Question: I have added the screenshot of my firebase db below.I am using geofire to get the nearby users location lat/lng that is stored in electriciansAvailable.I have used adapter to show list of nearby users in the ui and I am able to show the keys stored in electriciansAvailable.
But I do not want to show the keys,but instead want to show the names of the user(eg:-san@gmail.com).I am stuck with this since a long time,please can someone tell me how to show the names of the nearby usernames in a list form?
Below I have attached my screenshot and code.It updates electricians value to true in db but the electricianname shows blank in listview.Below i have uploaded the screenshot and code.
'''
fun getElectriciansAround(){
getElectriciansArounStarted = true
val customerId: String = FirebaseAuth.getInstance().currentUser!!.uid
val driversLocation:DatabaseReference=FirebaseDatabase.getInstance().reference.child("electricianAvailable")
val geofire:GeoFire= GeoFire(driversLocation)
val geoQuery:GeoQuery = geofire.queryAtLocation(GeoLocation(mLastLocation.latitude,mLastLocation.longitude), 10000.0)
geoQuery.addGeoQueryEventListener(object : GeoQueryEventListener{
override fun onKeyEntered(key: String?, location: GeoLocation?) {
val electricianRef:DatabaseReference=FirebaseDatabase.getInstance().reference.child("users").child("Electricians").child(key!!)
driversLocation.addListenerForSingleValueEvent(object :ValueEventListener{
override fun onCancelled(p0: DatabaseError) {
TODO("not implemented") //To change body of created functions use File | Settings | File Templates.
}
override fun onDataChange(dataSnapshot: DataSnapshot) {
if(dataSnapshot.exists() && dataSnapshot.childrenCount>0){
for(i in 0 until dataSnapshot.childrenCount){
electricianRef.child(customerId).setValue(true)
getDriverName("Electricians",key!!)
electricianNames= arrayOf(mElectricianName)
val adapter= ArrayAdapter(this@CustomerElectricianHome, android.R.layout.simple_expandable_list_item_1, electricianNames)
mListViewElectricians.adapter=adapter
}
}
}
})
Run code snippet
'''
'''
var mElectricianName:String=""
private fun getDriverName(ElectricianName: String, key: String) {
val mDriverNameDb:DatabaseReference=FirebaseDatabase.getInstance().reference.child("users").child(ElectricianName).child(key)
mDriverNameDb.addListenerForSingleValueEvent(object :ValueEventListener{
override fun onCancelled(p0: DatabaseError) {
}
override fun onDataChange(dataSnapshot: DataSnapshot) {
if(dataSnapshot.exists()){
val map:Map<*,*> = dataSnapshot.value as Map<*,*>
if(map["name"]!=null){
mElectricianName= map["name"].toString()
}
}
}
})
}
'''
[[enter image description here]
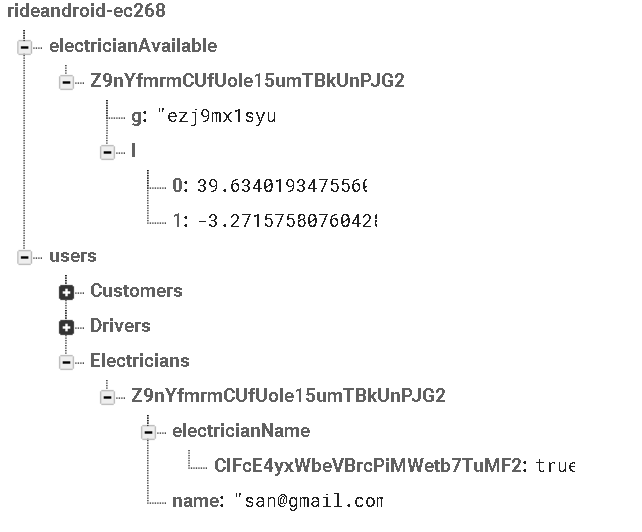
Answer: You'll need to look up the additional user data with an extra read from the Firebase Realtime Database from inside the 'GeoQueryEventListener.onKeyEntered' method.
Something like:
'''
geoQuery.addGeoQueryEventListener(new GeoQueryEventListener() {
@Override
public void onKeyEntered(String key, GeoLocation location) {
System.out.println(String.format("Key %s entered the search area at [%f,%f]", key, location.latitude, location.longitude));
DatabaseReference electriciansRef = FirebaseDatabase.getInstance().getReference("users/Electricians");
electriciansRef.child(key).addListenerForSingleValueEvent(new ValueEventListener() {
@Override
public void onDataChange(DataSnapshot dataSnapshot) {
String name = dataSnapshot.child("name").getValue(String.class);
System.out.println(String.format("Electrician name: %s", name));
}
@Override
public void onCancelled(DatabaseError databaseError) {
throw databaseError.toException();
}
})
}
...
@Override
public void onGeoQueryError(DatabaseError error) {
System.err.println("There was an error with this query: " + error);
}
});
'''
Or in Kotlin:
'''
geoQuery.addGeoQueryEventListener(object:GeoQueryEventListener() {
fun onKeyEntered(key:String, location:GeoLocation) {
println(String.format("Key %s entered the search area at [%f,%f]", key, location.latitude, location.longitude))
val electriciansRef = FirebaseDatabase.getInstance().getReference("users/Electricians")
electriciansRef.child(key).addListenerForSingleValueEvent(object:ValueEventListener() {
fun onDataChange(dataSnapshot:DataSnapshot) {
val name = dataSnapshot.child("name").getValue(String::class.java)
println(String.format("Electrician name: %s", name))
}
fun onCancelled(databaseError:DatabaseError) {
throw databaseError.toException()
}
})
}
...
fun onGeoQueryError(error:DatabaseError) {
System.err.println("There was an error with this query: " + error)
}
})
'''